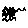
Label: zigzag